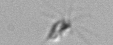
Label: Calciopappus